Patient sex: F
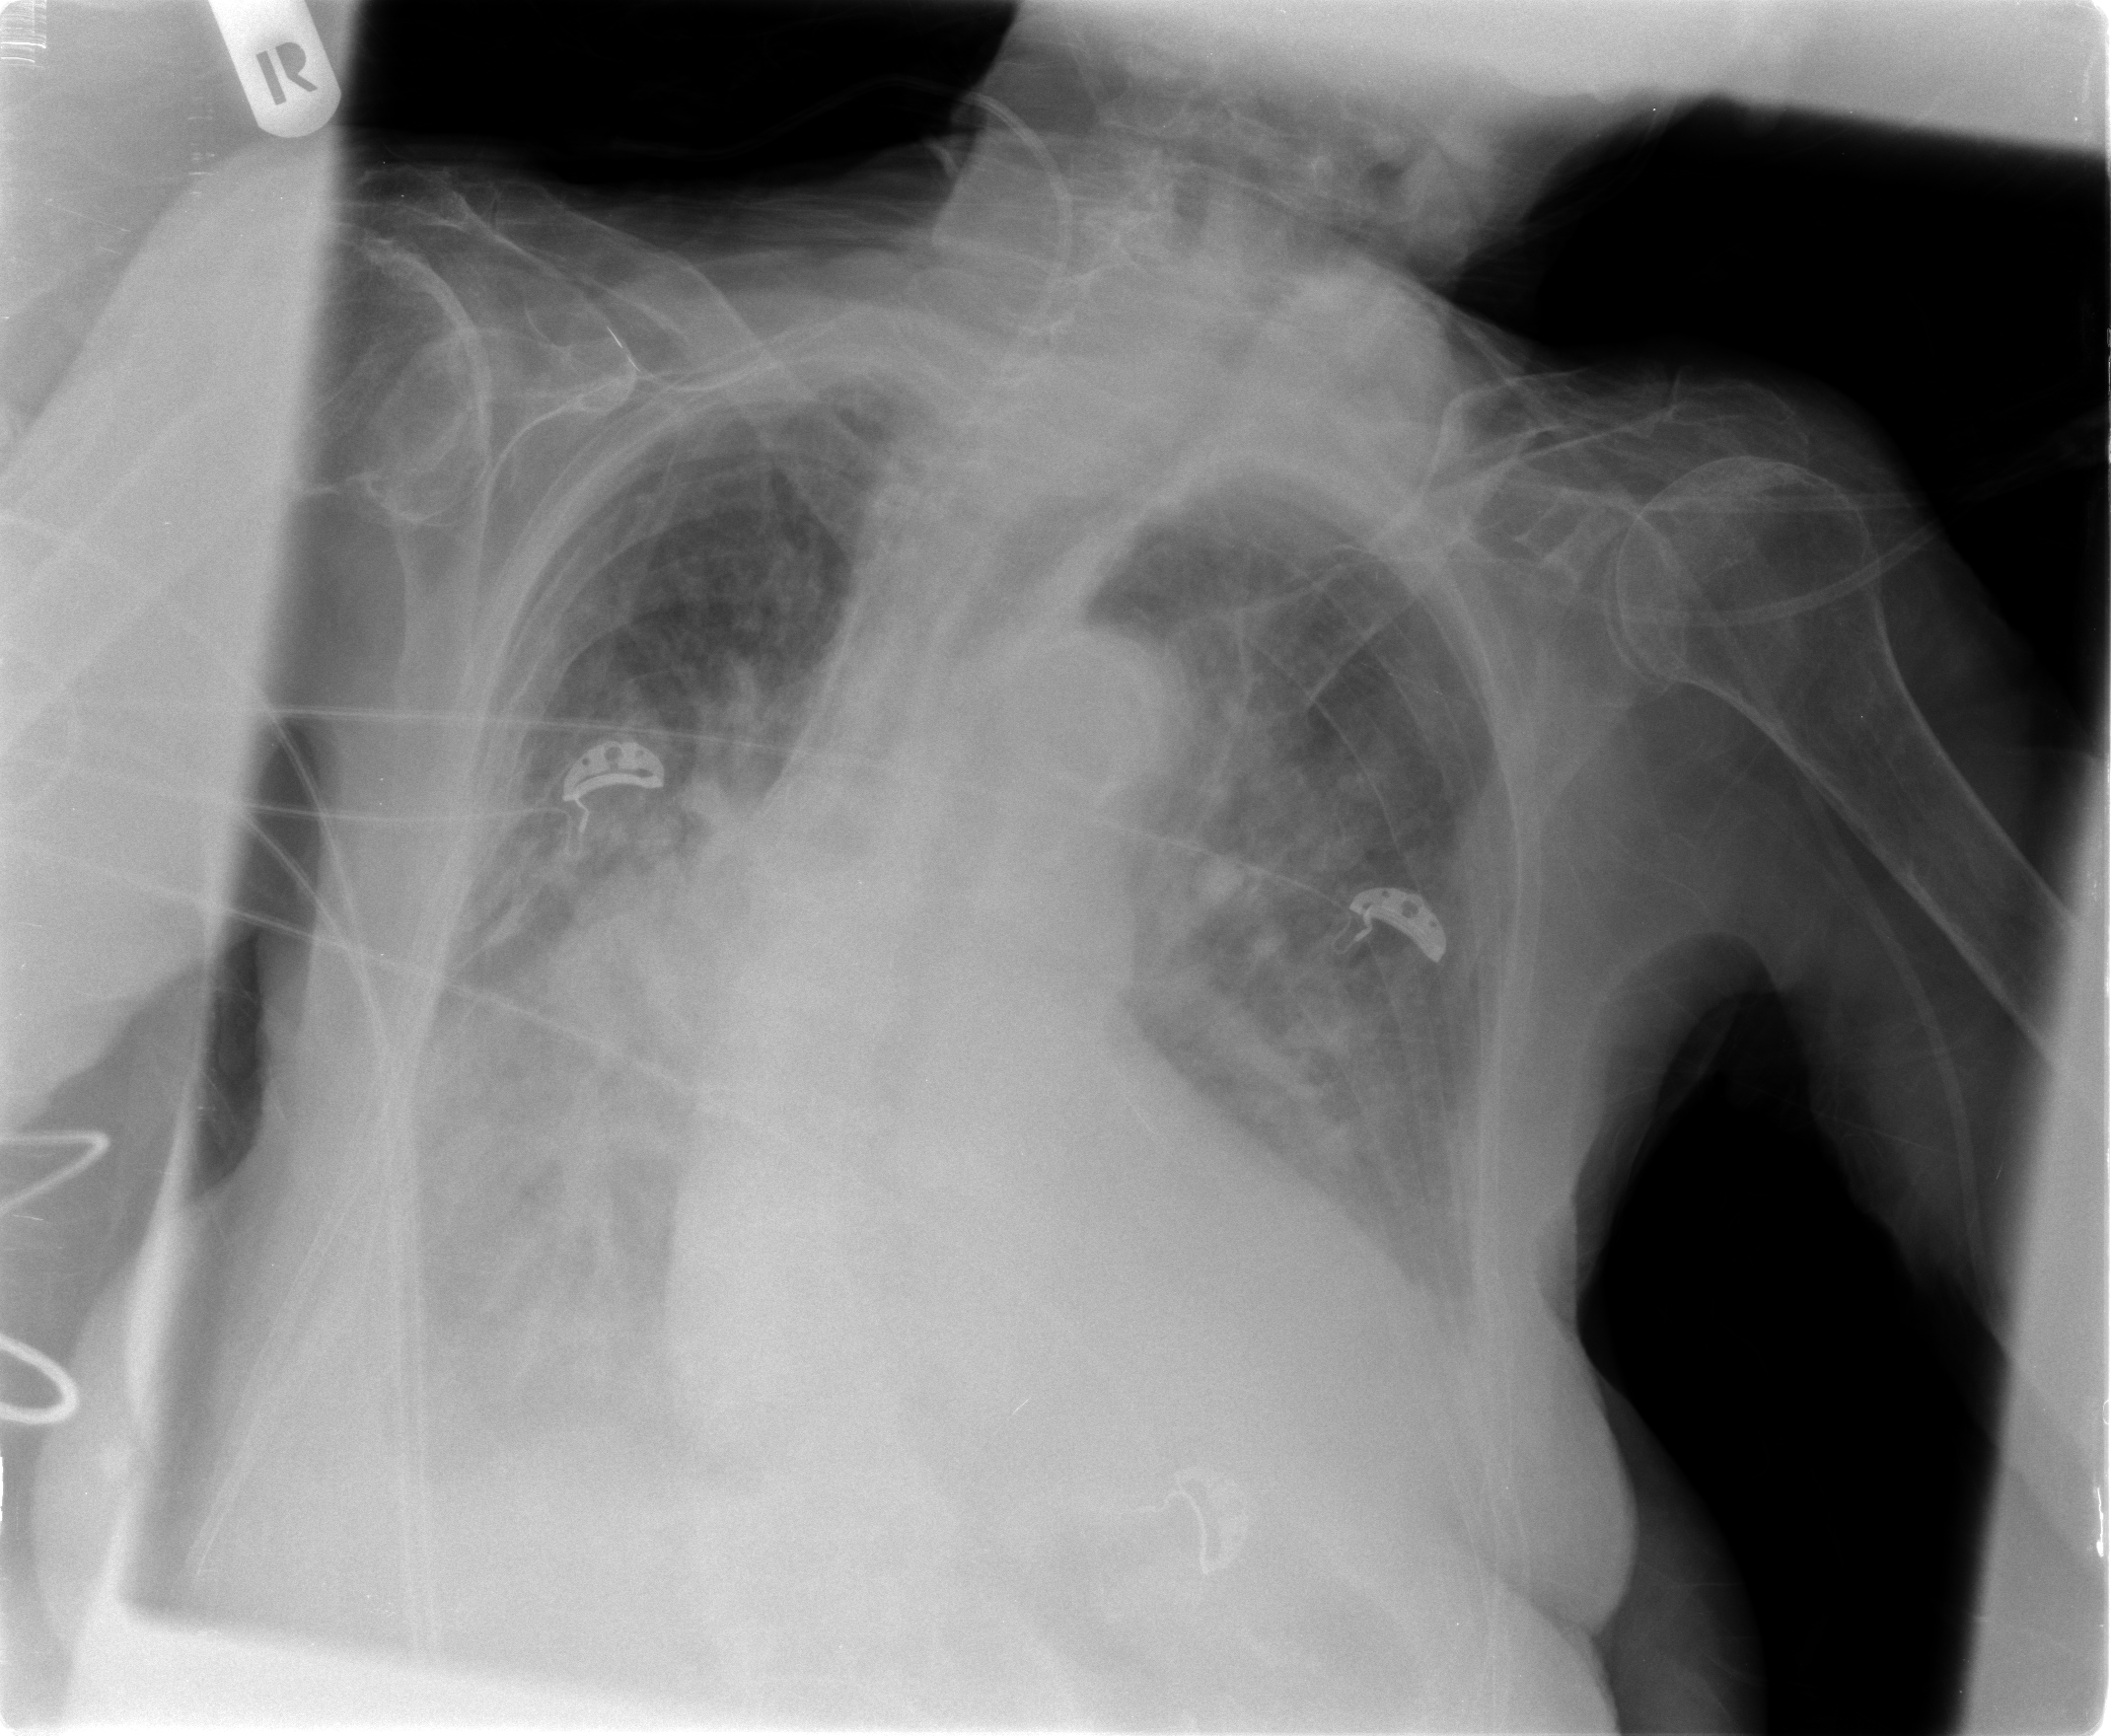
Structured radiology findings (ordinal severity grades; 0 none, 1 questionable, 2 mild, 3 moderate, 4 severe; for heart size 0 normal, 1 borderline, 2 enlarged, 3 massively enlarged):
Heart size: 2
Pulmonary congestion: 3
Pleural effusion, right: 3
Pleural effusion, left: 2
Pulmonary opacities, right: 2
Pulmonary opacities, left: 2
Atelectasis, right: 2
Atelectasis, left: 2